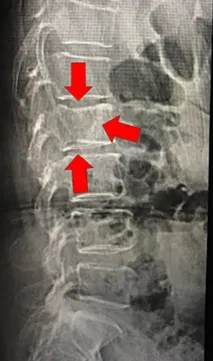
A. Lumbar X-ray (lateral view), showing lytic lesion in second lumbar vertebra (red arrows).
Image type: radiology (x_ray)